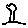
Label: tree